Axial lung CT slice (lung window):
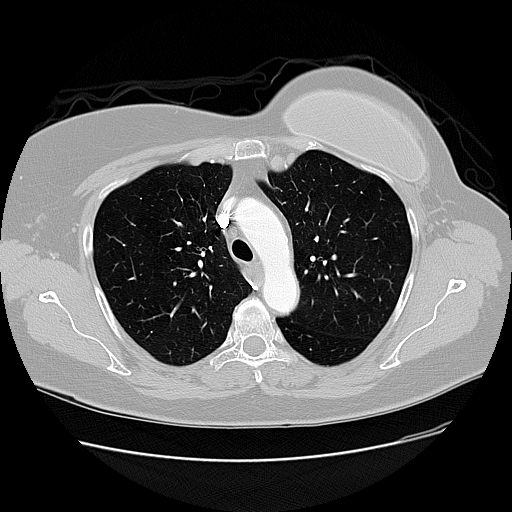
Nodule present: no